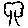
Label: tree